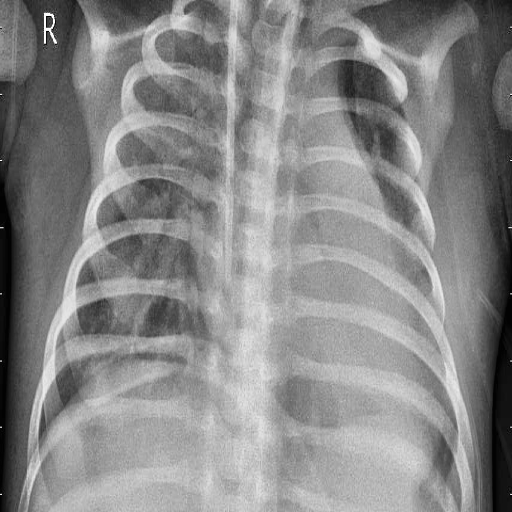
Finding: PNEUMONIA